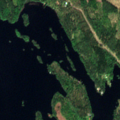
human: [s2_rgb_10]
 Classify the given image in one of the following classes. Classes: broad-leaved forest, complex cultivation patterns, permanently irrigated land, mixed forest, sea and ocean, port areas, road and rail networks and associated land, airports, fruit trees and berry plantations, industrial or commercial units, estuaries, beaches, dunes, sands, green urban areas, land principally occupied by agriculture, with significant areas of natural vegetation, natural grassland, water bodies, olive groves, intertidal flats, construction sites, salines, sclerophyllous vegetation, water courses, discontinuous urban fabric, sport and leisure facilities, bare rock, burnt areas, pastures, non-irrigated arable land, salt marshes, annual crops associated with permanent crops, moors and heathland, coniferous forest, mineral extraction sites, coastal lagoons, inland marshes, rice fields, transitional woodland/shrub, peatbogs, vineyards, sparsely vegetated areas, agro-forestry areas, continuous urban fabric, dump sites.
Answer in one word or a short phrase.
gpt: coniferous forest, mixed forest, water bodies